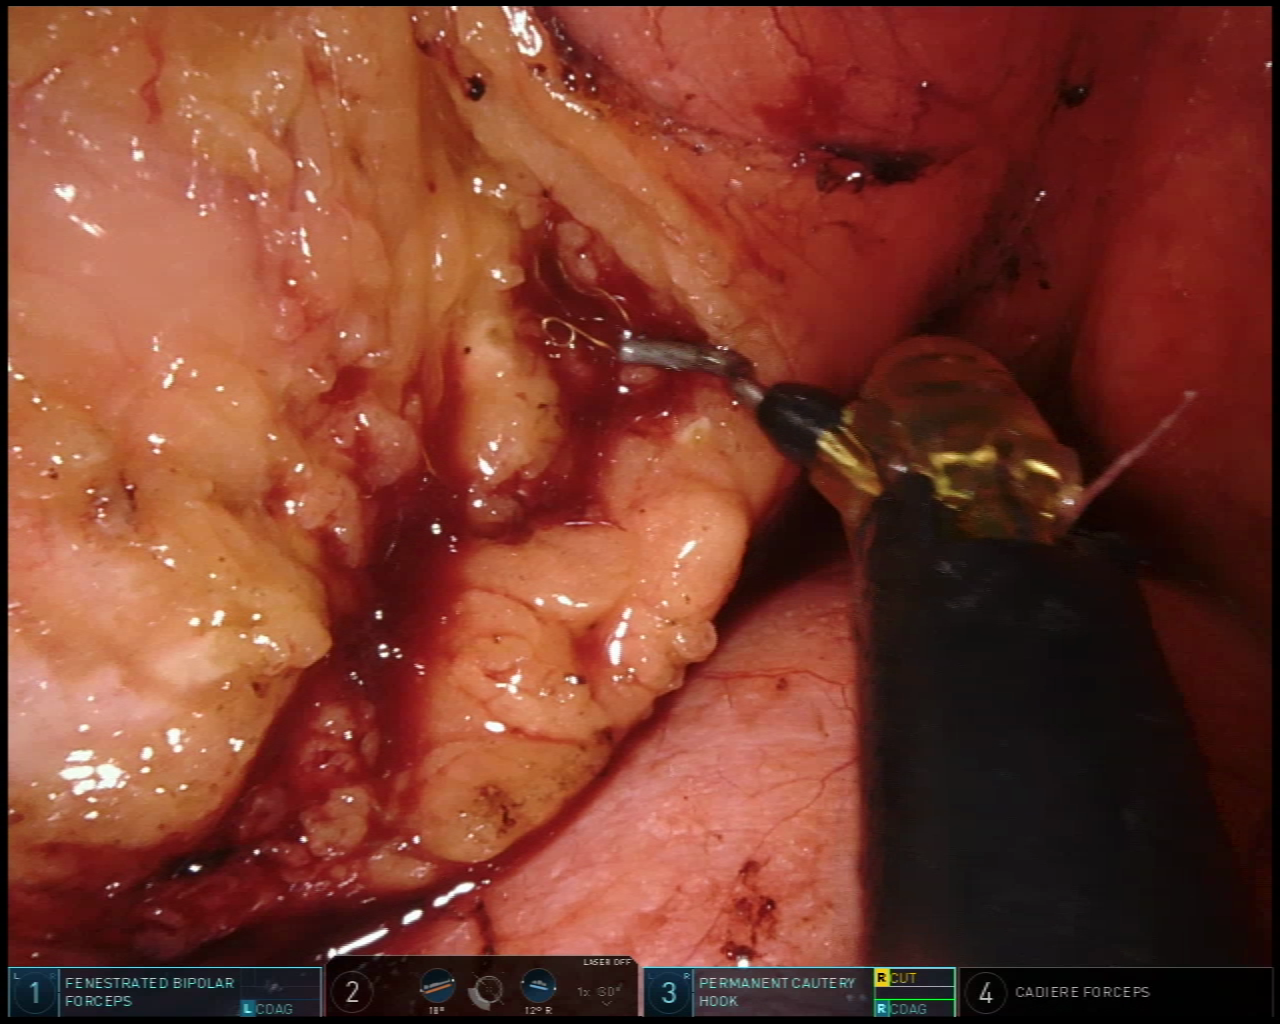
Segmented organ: pancreas
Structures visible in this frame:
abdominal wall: no
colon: no
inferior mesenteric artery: no
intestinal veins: no
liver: no
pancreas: yes
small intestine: no
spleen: no
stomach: no
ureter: no
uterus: no
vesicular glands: no